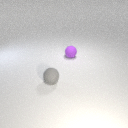
small purple rubber sphere to the right of small gray rubber sphere